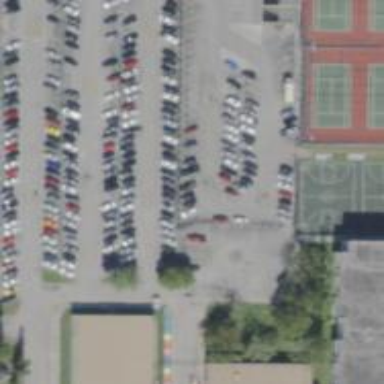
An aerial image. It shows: Parking space is available.